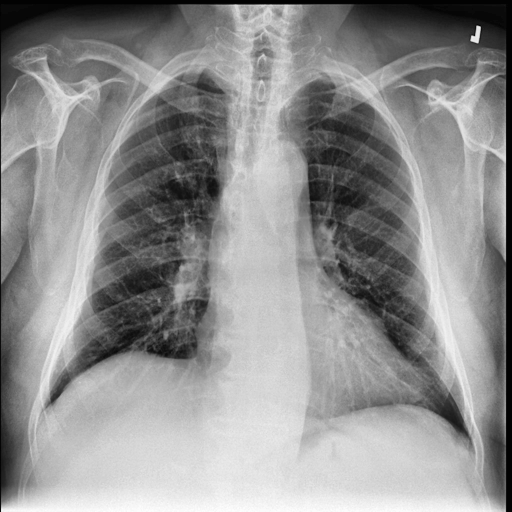
Finding: NORMAL